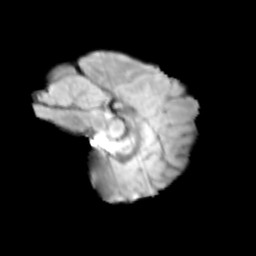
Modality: T2w
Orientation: sagittal
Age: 10
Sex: female
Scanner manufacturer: siemens
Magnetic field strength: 3 T
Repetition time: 3.8 s
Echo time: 0.07 s